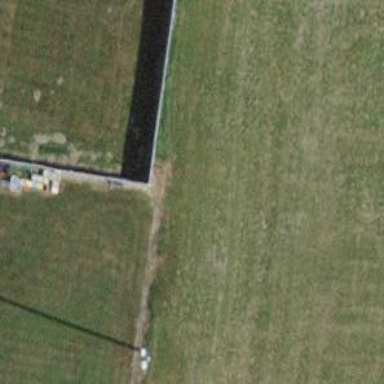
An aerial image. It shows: Wall barrier.